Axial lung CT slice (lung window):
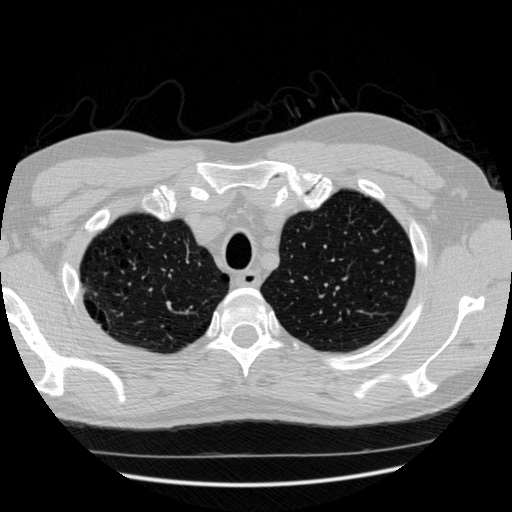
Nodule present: no